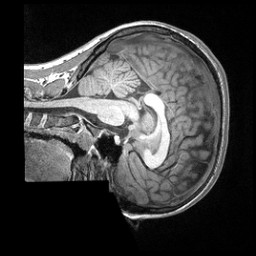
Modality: T1w
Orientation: sagittal
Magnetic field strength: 3 T